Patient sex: M
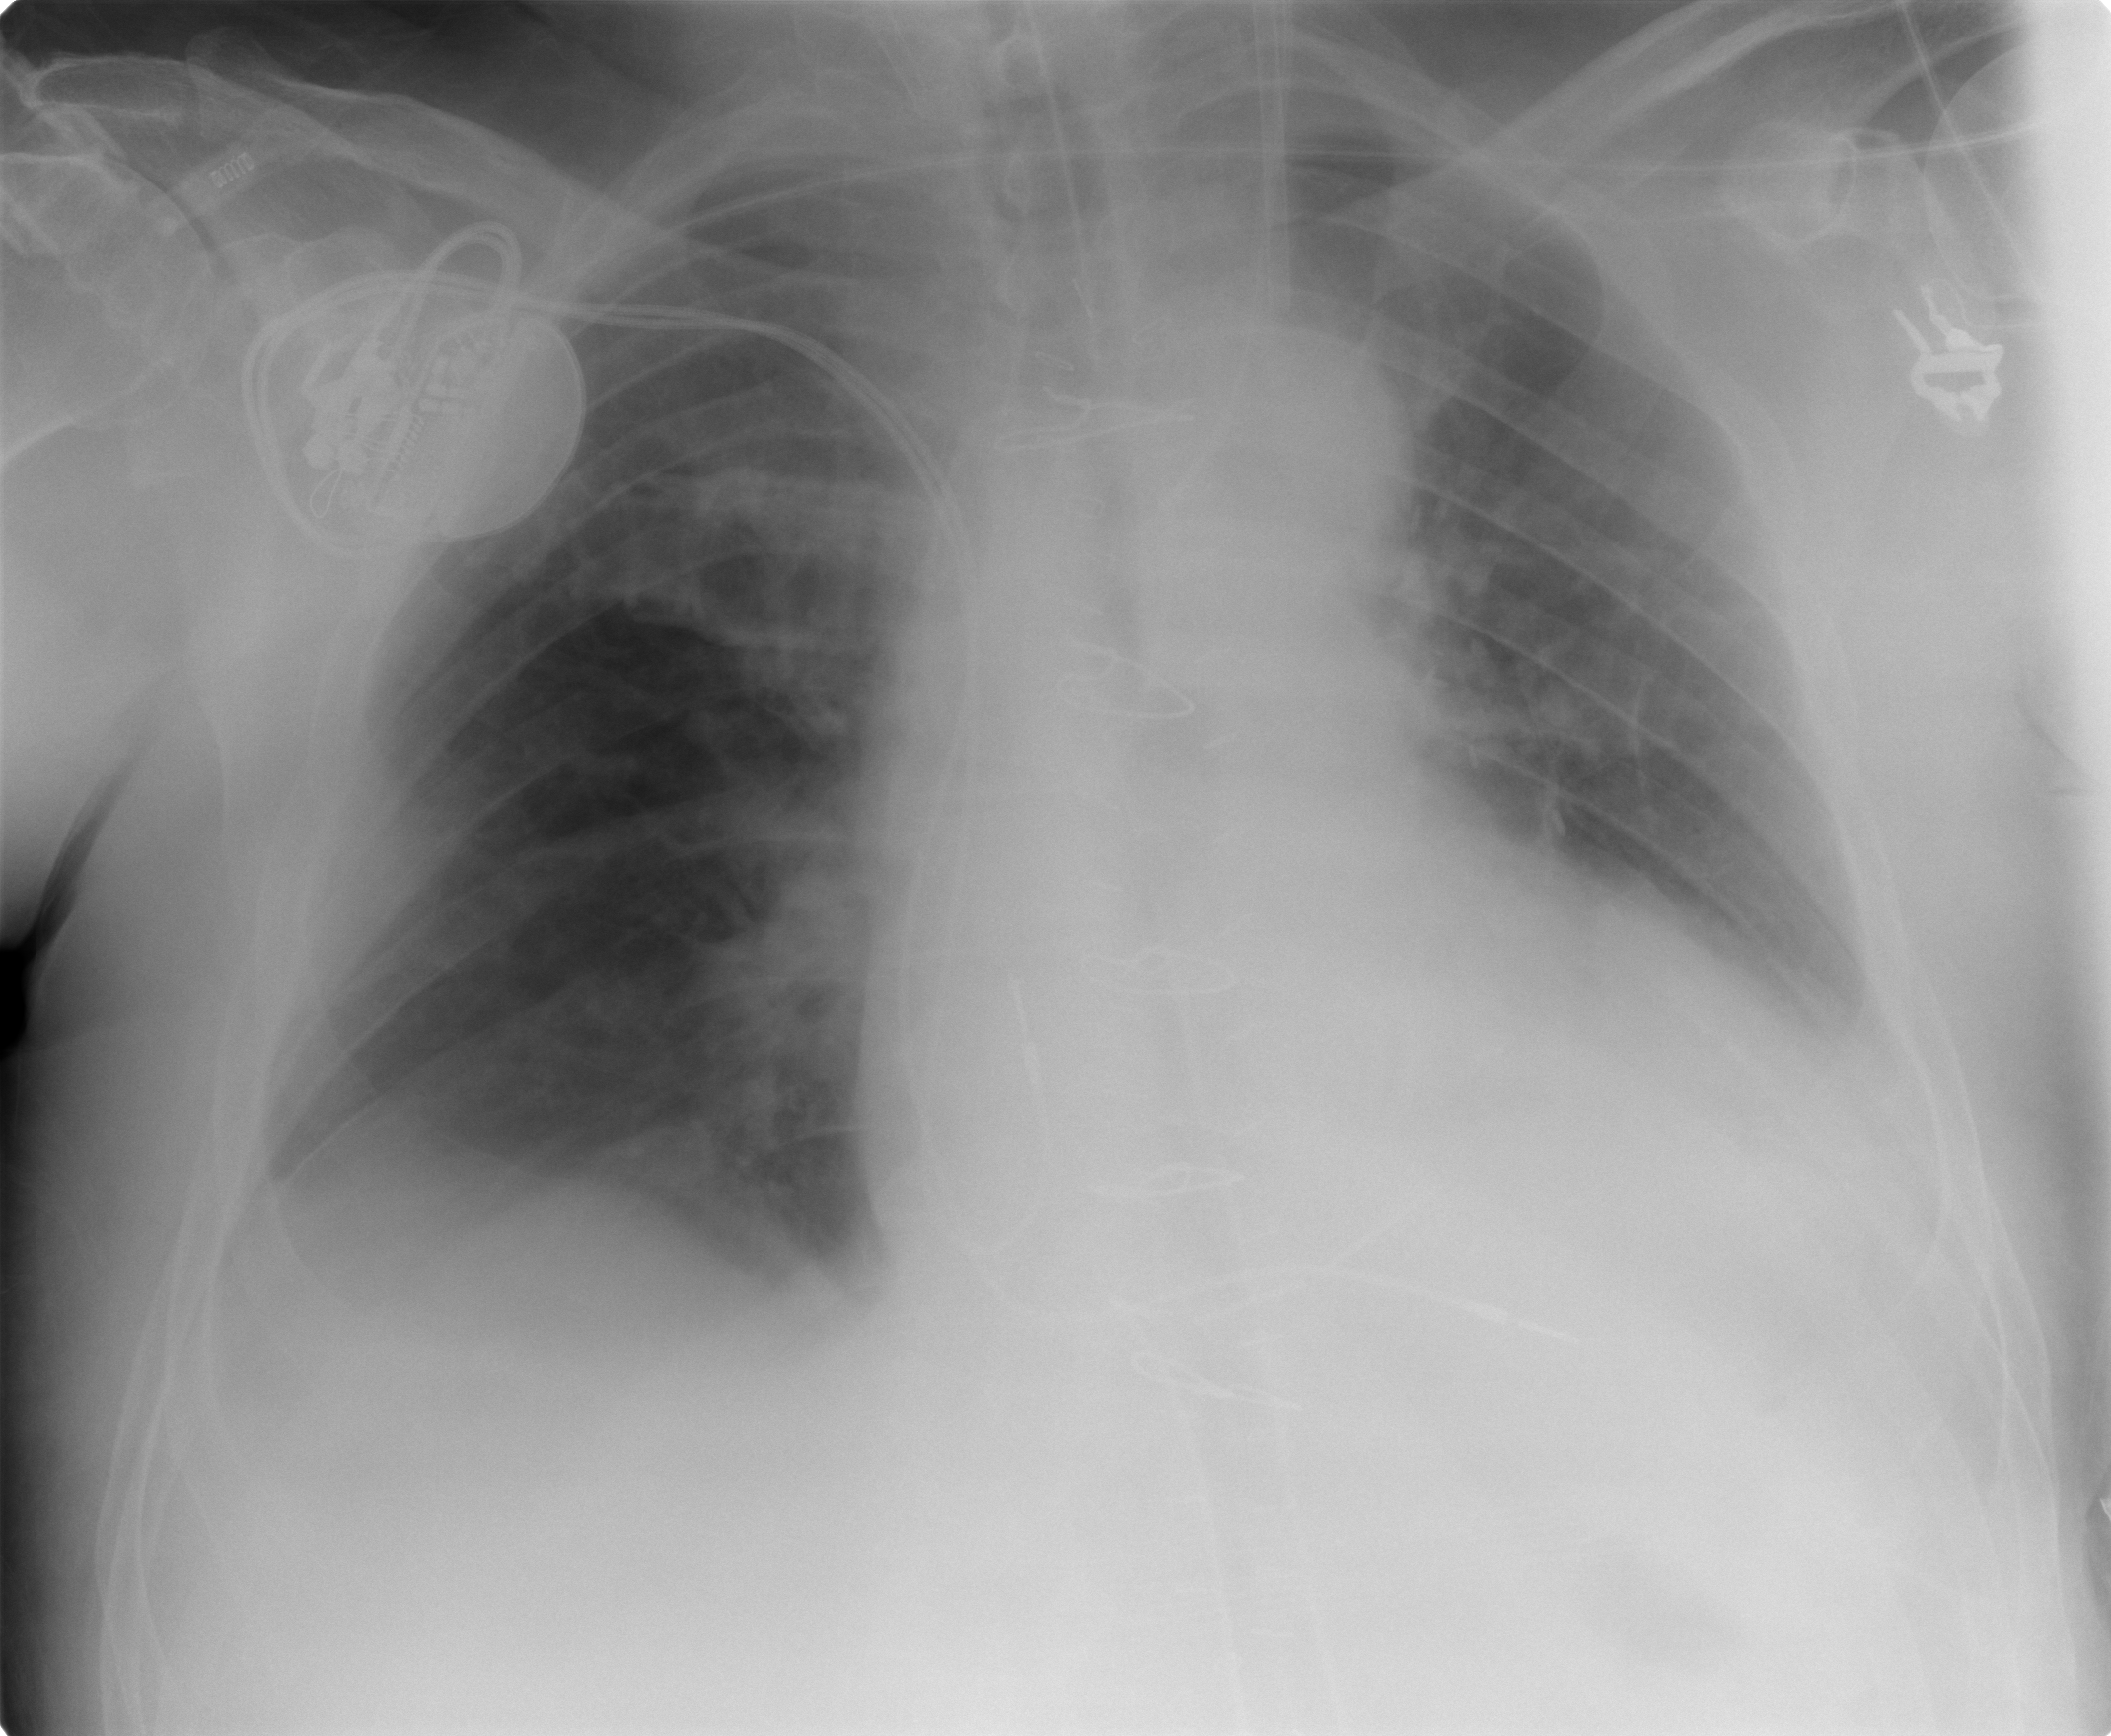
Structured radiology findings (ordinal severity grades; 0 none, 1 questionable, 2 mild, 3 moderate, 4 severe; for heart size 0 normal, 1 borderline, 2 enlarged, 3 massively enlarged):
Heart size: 2
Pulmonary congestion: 2
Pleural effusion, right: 2
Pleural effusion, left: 2
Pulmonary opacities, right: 0
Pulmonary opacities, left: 0
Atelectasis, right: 2
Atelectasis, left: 2